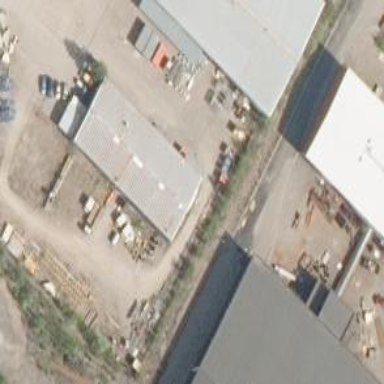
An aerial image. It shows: Industrial building.